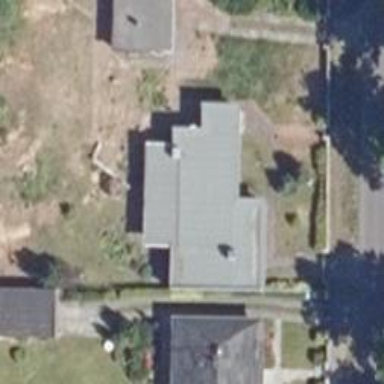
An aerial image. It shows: Detached building with gabled roof.